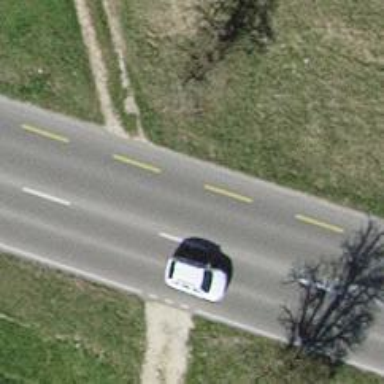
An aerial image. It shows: Primary highway with asphalt surface. There is marked lane for cycling on the left side of the road.